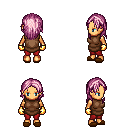
a pixel art fantasy rpg character, female body template, human, tanned skin, brown tunic, red pants, pink long hairstyle, gold gloves, brown slippers, four views (front, back, left, right), 2x2 character sprite sheet, small pixel art, hard edges, no anti-aliasing